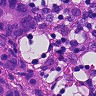
Metastatic tissue present: yes